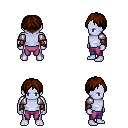
a pixel art fantasy rpg character, male body template, dark elf, purple skin, steel arm armor, magenta pants, brown parted hairstyle, cloth bracers, four views (front, back, left, right), 2x2 character sprite sheet, small pixel art, hard edges, no anti-aliasing